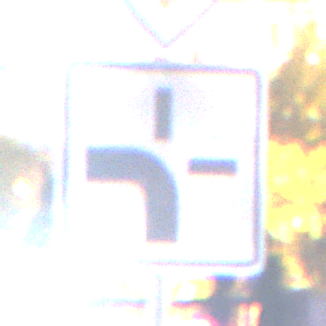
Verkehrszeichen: VerlaufVorfahrtsstrasse1
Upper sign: Vorfahrtsstrasse
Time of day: Night
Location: Outdoor (Urban)
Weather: PartlyCloudy
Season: NotSpecified
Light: Natural